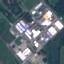
Land use / land cover class: Industrial